Current action and preconditions to check: path_clear

Your task: For each precondition in the list above, predict whether it will hold at this action.

Consider the current scene as observed from the mobile robot's camera, and analyze the predicted future states of all dynamic agents (e.g., people, animals, vehicles, or any moving entities) within the NEXT SECOND.

IMPORTANT: Only answer "very likely" if you are absolutely certain—based on strong, clear evidence—that a dynamic agent will violate the precondition in the predicted future state. Do NOT answer "very likely" for unlikely, ambiguous, or low-probability risks.

Ask yourself for each precondition: Is there a high probability, with clear and convincing evidence, that the predicted future states of any dynamic agent will interfere with the predicted future state of the currently executing action within the NEXT SECOND, causing that precondition to fail?

Assess the risk level based on these predictions. Use "likely" or "very likely" if motions create a clear risk of interference.

Use "neutral" or "improbable" if agents are nearby but their predicted paths are clearly diverging or non-conflicting.

Failure Risk Categories: "very improbable", "improbable", "neutral", "likely", "very likely"

Answer Format: Output ONLY the probability_of_failure value from these categories: "very improbable", "improbable", "neutral", "likely", "very likely"

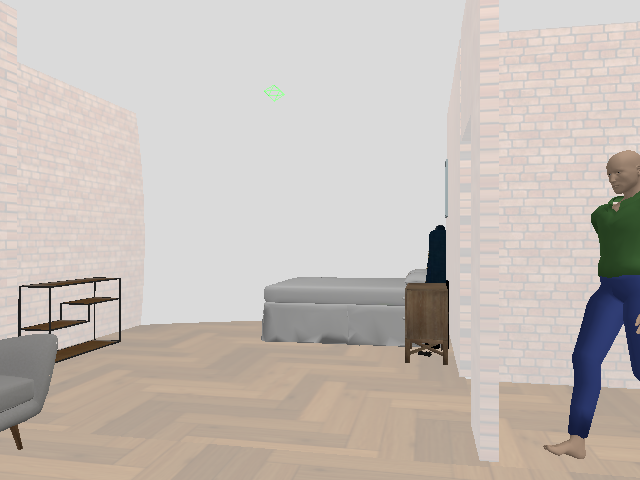

Answer: neutral